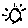
Label: sun